Platform: macOS
Application: Chrome
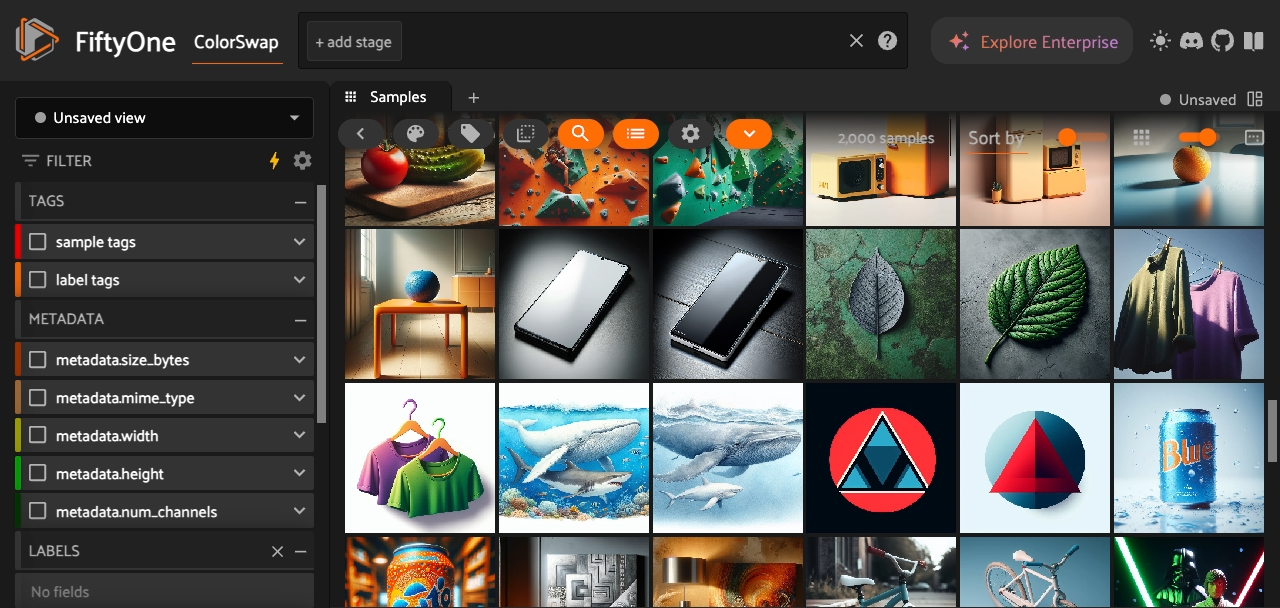
task_description: Locate the sidebar
action_type: hover
element_info: Menu Item
steps_since_start: 1